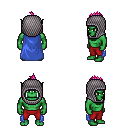
a pixel art fantasy rpg character, male body template, orc, green skin, blue cape, red pants, pink mohawk hairstyle, chain hood, four views (front, back, left, right), 2x2 character sprite sheet, small pixel art, hard edges, no anti-aliasing